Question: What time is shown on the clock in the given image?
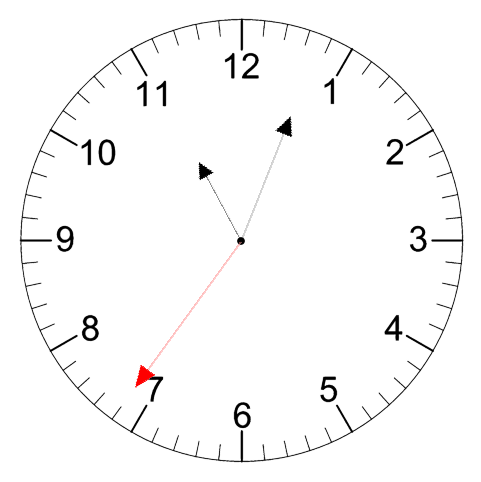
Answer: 11:03:36